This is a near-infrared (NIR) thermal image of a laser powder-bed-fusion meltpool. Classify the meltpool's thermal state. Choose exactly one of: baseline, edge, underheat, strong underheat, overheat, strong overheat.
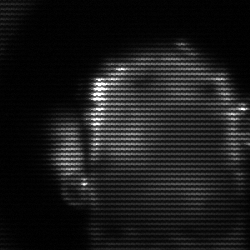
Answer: baseline